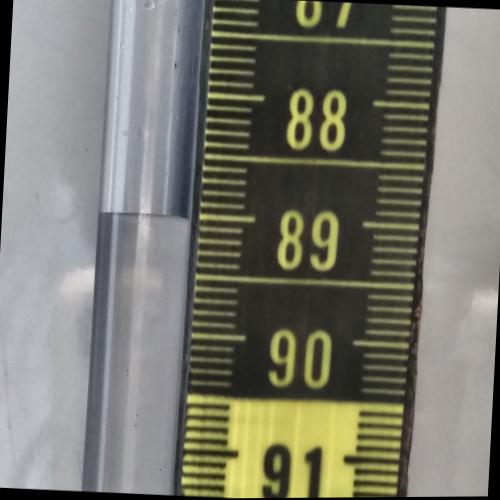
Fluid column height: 89.0 cm